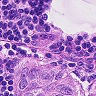
Metastatic tissue present: no